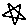
Label: star